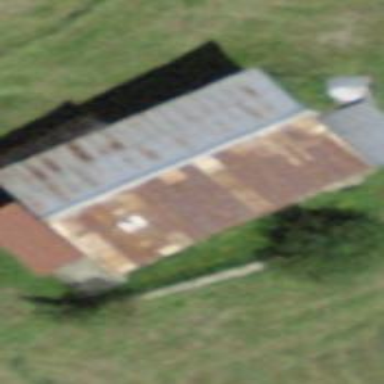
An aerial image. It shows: Rural barn.